Question: I use the Kendo UI grid in my project to present my data.
I have a trouble about the its row height. When the grid is initialized; the row seems very odd. I tried to give some informations about the grid's back. The console screen contains some informations about the grid's initialization. You can glance through the enclosed picture.

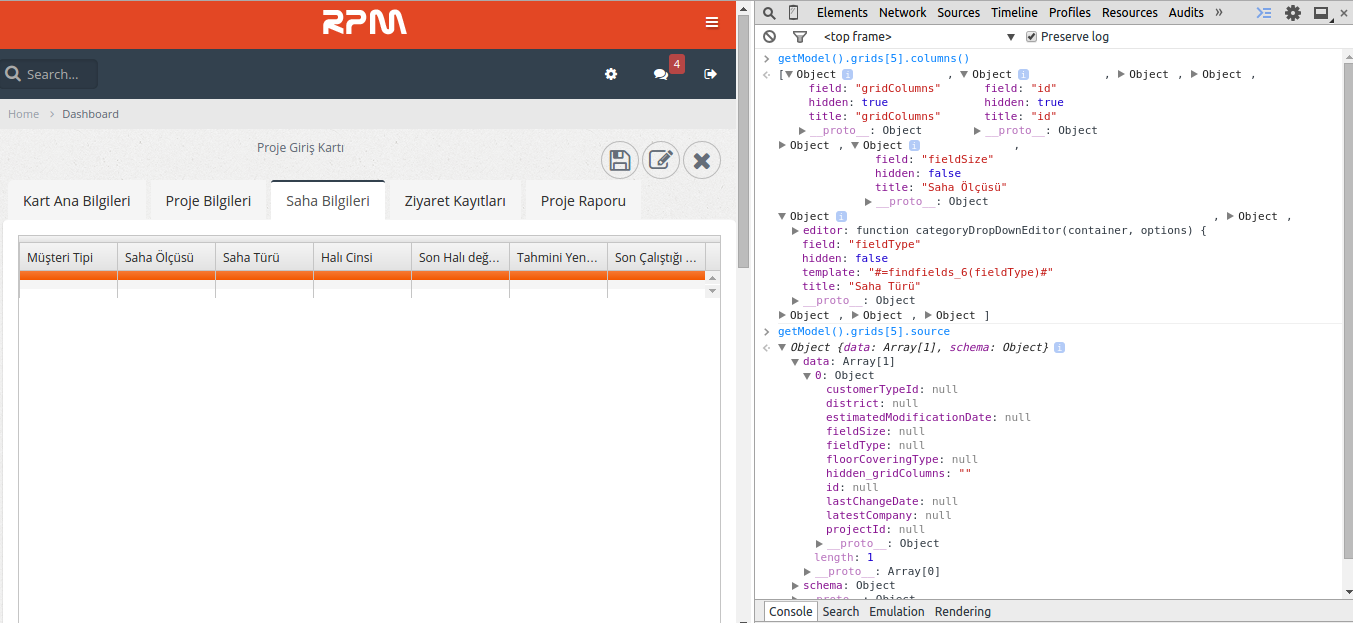
Answer: '''
.k-grid tr td {
border-style: solid;
border-width: 0px 0 1px 1px;
border-color: #c5c5c5;
'''
}